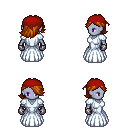
a pixel art fantasy rpg character, female body template, dark elf, purple skin, underdress, white pants, brunette swoop hairstyle, red bandana, metal gloves, four views (front, back, left, right), 2x2 character sprite sheet, small pixel art, hard edges, no anti-aliasing